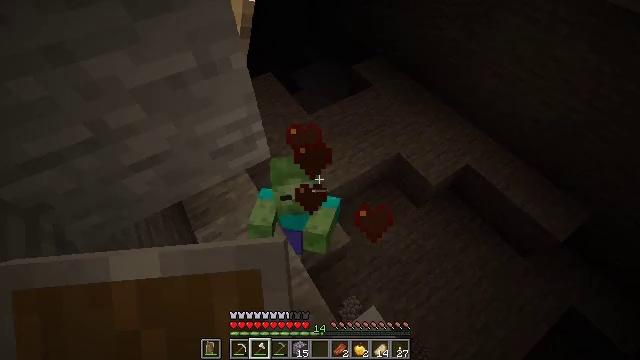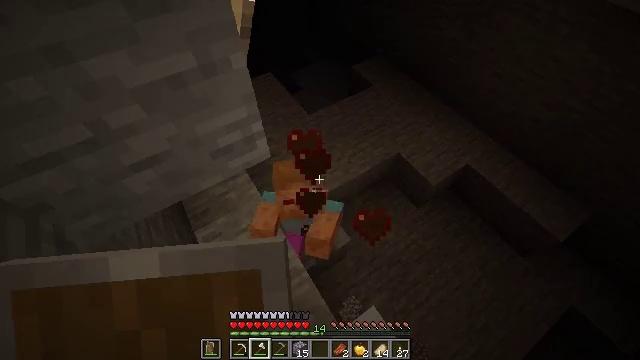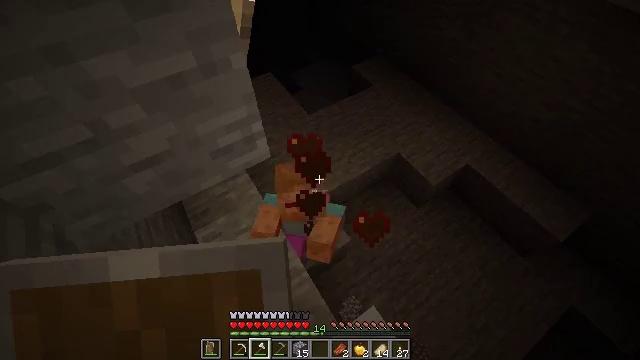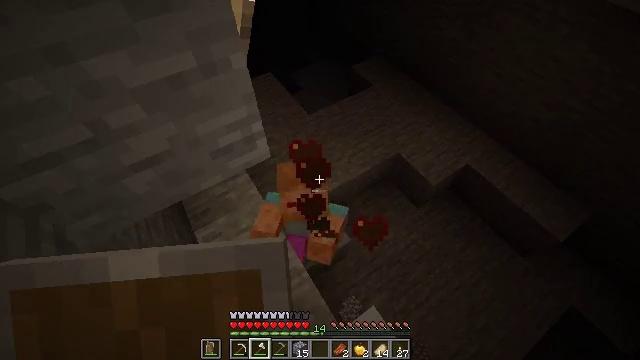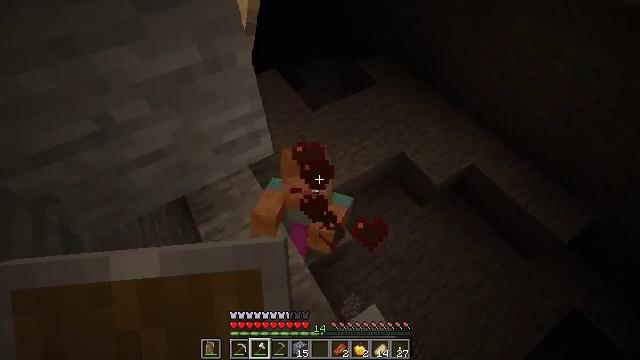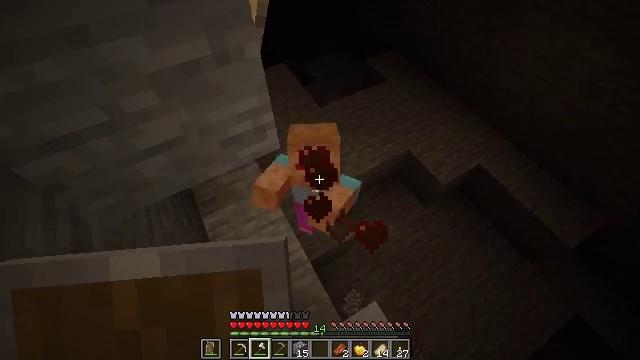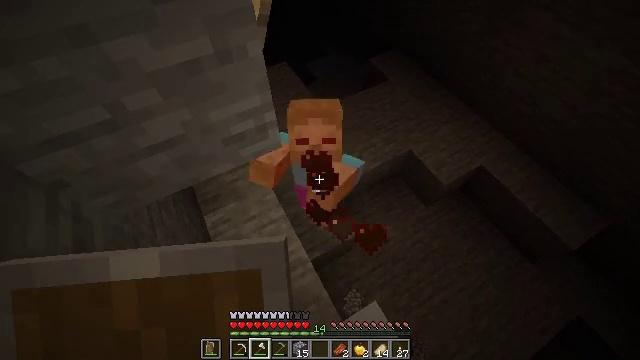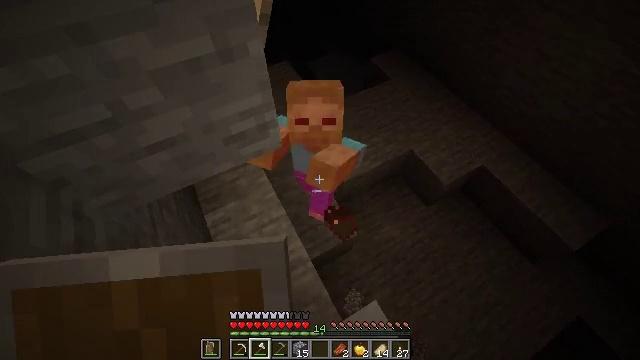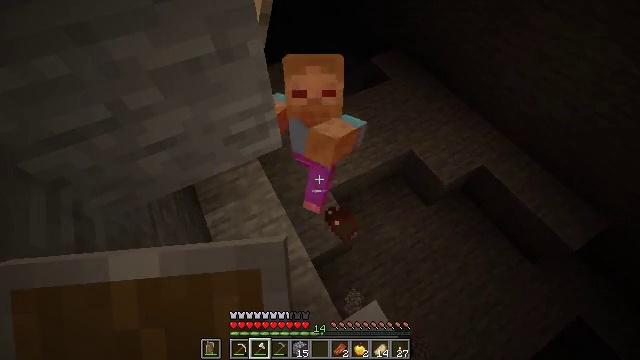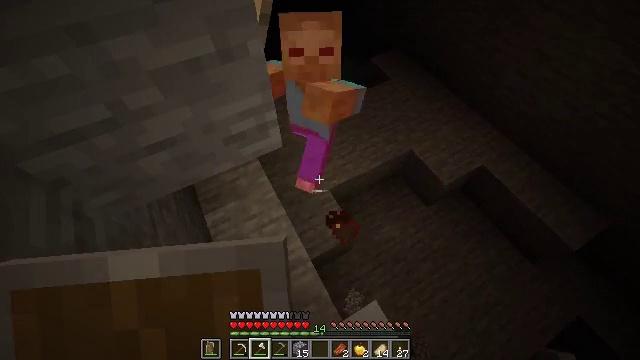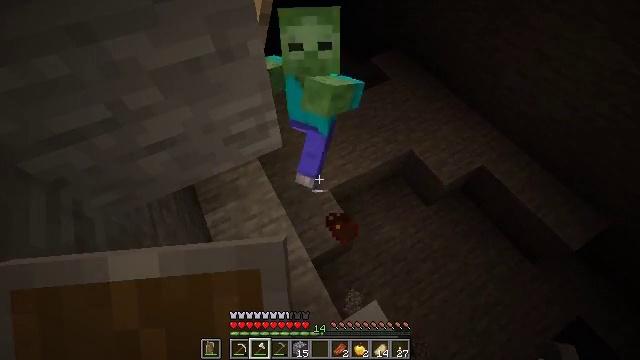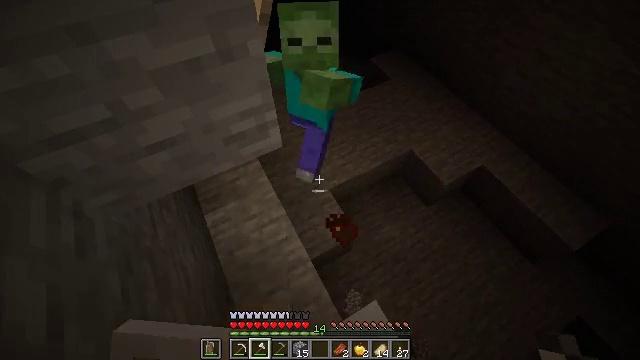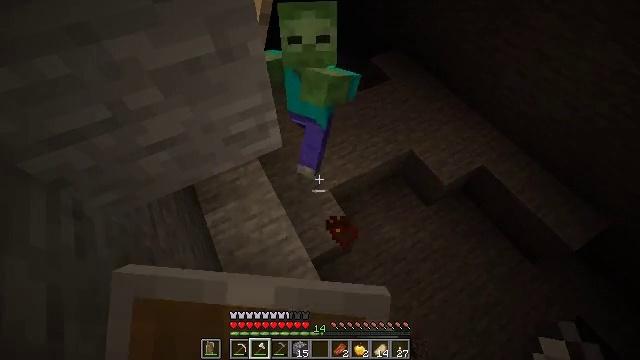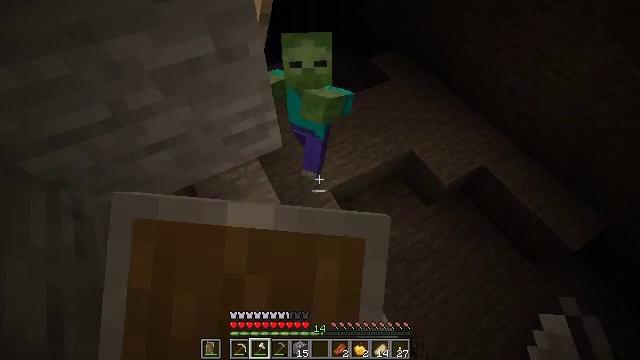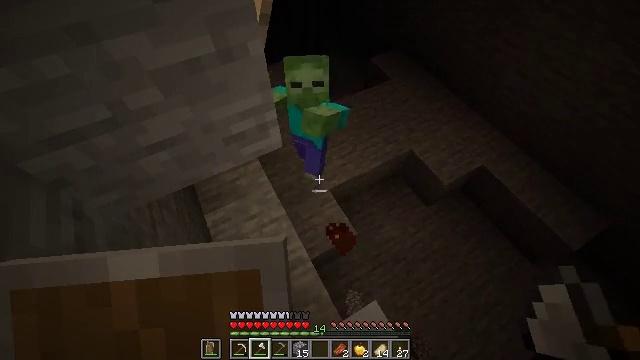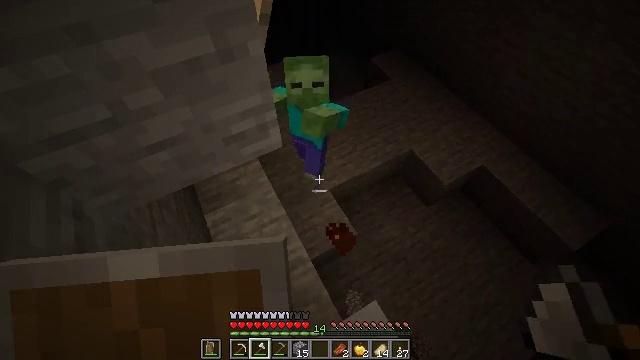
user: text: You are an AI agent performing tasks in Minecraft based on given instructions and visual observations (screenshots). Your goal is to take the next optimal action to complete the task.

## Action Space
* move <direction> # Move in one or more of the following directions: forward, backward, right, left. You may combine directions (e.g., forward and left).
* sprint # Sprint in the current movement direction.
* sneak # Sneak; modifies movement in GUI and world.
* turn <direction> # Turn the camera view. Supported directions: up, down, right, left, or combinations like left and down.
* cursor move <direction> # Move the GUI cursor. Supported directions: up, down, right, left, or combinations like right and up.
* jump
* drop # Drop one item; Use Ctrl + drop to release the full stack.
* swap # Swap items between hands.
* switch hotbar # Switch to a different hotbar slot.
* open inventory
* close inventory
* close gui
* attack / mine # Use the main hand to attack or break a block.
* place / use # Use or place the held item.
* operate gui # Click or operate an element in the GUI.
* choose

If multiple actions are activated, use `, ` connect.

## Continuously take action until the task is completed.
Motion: motion action
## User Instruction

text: Kill a zombie.
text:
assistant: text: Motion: sneak
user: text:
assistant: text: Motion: sneak
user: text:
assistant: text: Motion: sneak
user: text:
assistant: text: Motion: sneak, turn left
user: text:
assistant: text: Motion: sneak, turn left
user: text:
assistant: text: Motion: sneak
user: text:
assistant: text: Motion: sneak
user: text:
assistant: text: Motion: sneak
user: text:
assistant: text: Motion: sneak
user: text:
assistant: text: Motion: sneak
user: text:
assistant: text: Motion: sneak, use / place
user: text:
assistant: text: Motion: sneak, use / place
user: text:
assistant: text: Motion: sneak, attack / mine and use / place
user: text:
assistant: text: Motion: sneak, attack / mine
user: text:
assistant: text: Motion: sneak, attack / mine
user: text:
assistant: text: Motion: sneak
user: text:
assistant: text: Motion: sneak
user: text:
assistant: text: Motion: sneak, turn left
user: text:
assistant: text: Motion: sneak
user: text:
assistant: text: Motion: sneak, attack / mine
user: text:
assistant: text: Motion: sneak, attack / mine
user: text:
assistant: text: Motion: sneak, attack / mine
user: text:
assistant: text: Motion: sneak, attack / mine
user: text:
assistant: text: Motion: sneak
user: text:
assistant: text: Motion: sneak
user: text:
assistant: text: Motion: sneak
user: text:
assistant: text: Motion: sneak
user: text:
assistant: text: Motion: sneak, turn left
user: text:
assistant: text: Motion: sneak, turn left
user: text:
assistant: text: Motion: sneak